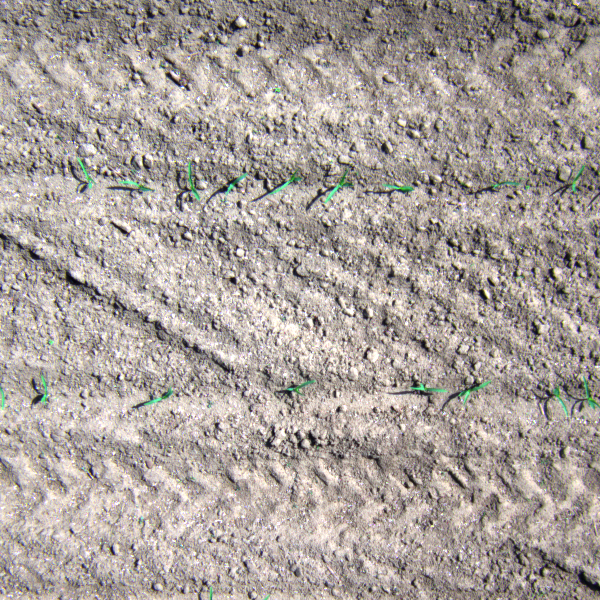
Acquisition date: 2023-05-25
Tile: 0969
Annotated plant instances:
label: maize
label: maize
label: weed_other
label: weed_other
label: maize
label: maize
label: maize
label: maize
label: maize
label: maize
label: maize
label: weed_other
label: weed_other
label: weed_other
label: weed_other
label: weed_other
label: weed_other
label: weed_other
label: weed_other
label: weed_other
label: weed_other
label: weed_other
label: weed_other
label: weed_other
label: weed_other
label: weed_other
label: amaranth
label: weed_other
label: weed_other
label: weed_other
label: weed_other
label: weed_other
label: weed_other
label: weed_other
label: maize
label: maize
label: maize
label: amaranth
label: maize
label: weed_other
label: maize
label: maize
label: maize
label: weed_other
label: weed_other
label: maize
label: weed_other
label: weed_other
label: weed_other
label: weed_other
label: weed_other
label: amaranth
label: amaranth
label: weed_other
label: weed_other
label: maize
label: maize
label: barnyard_grass
label: amaranth
label: weed_other
label: weed_other
label: weed_other
label: weed_other
label: weed_other
label: weed_other
label: weed_other